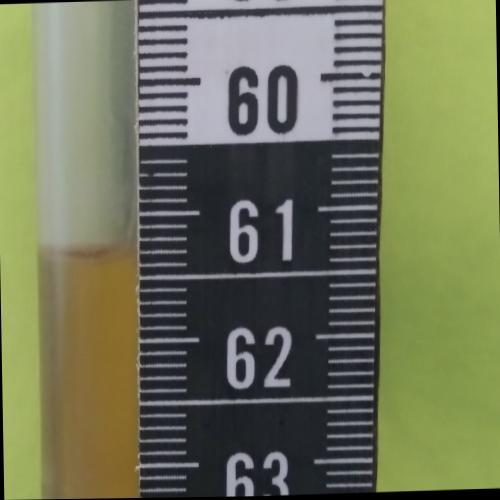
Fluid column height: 61.3 cm